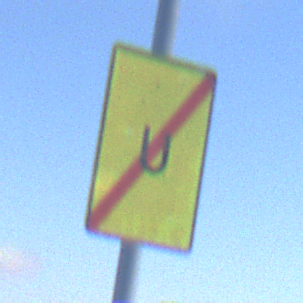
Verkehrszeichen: EndeUmleitung
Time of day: MorningAfternoon
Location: Outdoor (Nature)
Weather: PartlyCloudy
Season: NotSpecified
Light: Natural